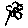
Label: flower